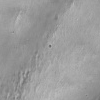
Atmospheric dust classification: not_dusty